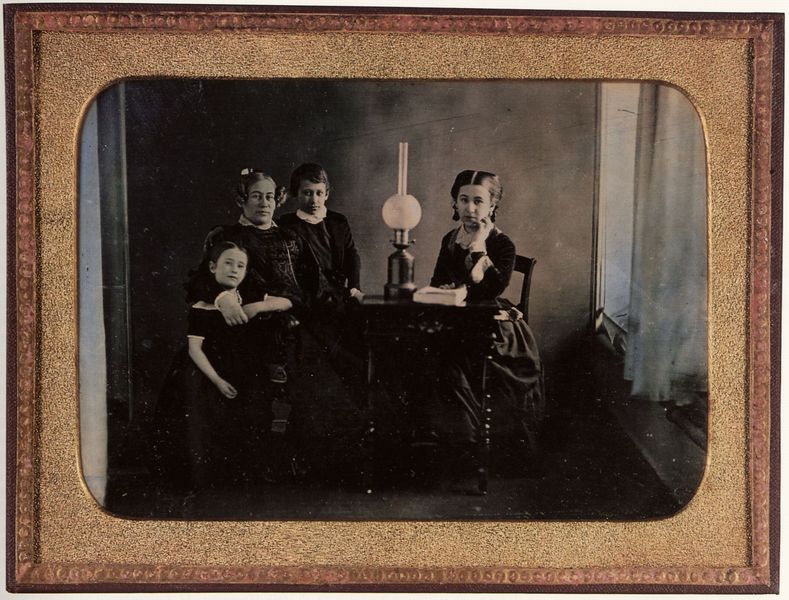
Titel: Gruppenporträt unbekannter Personen
Künstler: Martin Abadi
Institution: unbekannt
Schlagwörter: dunkel, gruppe, schatten, weiß, frauen, mädchen, sitzen, fenster, frau, frisur, frisuren, grau, hell, hintergrund, holz, kleid, kleider, lampe, licht, raum, schwarz, stuhl, stühle, säule, tisch, zimmer, dame, zylinder, anzug, hose, jacke, wand, arme, kleidung, kragen, rahmen, stehen, bild, bildnis, goldrahmen, hände, innenraum, portrait, porträt, vorhang, boden, gold, haare, interieur, sitzend, stoff, stoffe, familie, familienporträt, innen, kind, mutter, tochter, scheitel, kinder, passpartout, bilderrahmen, umarmung, fußboden, jungen, sepia, gardine, zopf, lesen, atelier, kerze, leuchter, junge, geschwister, schwestern, foto, fotografie, flamme, knabe, buch, bub, schwarz-weiss, schwester, kleinkind, photo, öllampe, fensterbank, zentrum, generationen, königin, oma, sohn, grossmutter, krinoline, foro, familienportrait, kleinkinder, petroleumlampe, gas, passepartout, geischt, ballon, fotorahmen, porträtfoto, schwarweiß, ölllampe